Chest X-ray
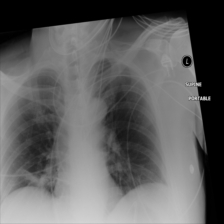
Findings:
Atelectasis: positive
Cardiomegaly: negative
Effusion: negative
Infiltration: negative
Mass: negative
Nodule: negative
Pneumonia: negative
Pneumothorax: negative
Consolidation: negative
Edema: negative
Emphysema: negative
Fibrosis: negative
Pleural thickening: negative
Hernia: negative